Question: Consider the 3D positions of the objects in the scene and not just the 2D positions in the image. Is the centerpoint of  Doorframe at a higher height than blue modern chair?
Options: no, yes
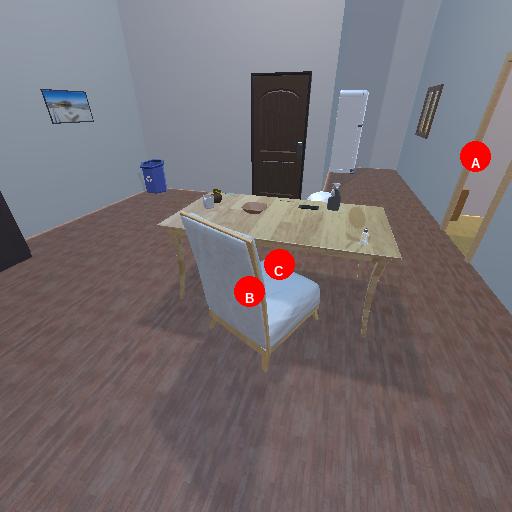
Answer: no